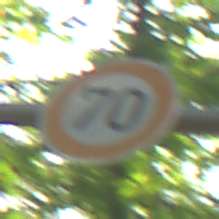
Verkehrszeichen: Geschwindigkeit70
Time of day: MorningAfternoon
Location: Outdoor (RoadRail)
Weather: Clear
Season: NotSpecified
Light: Natural